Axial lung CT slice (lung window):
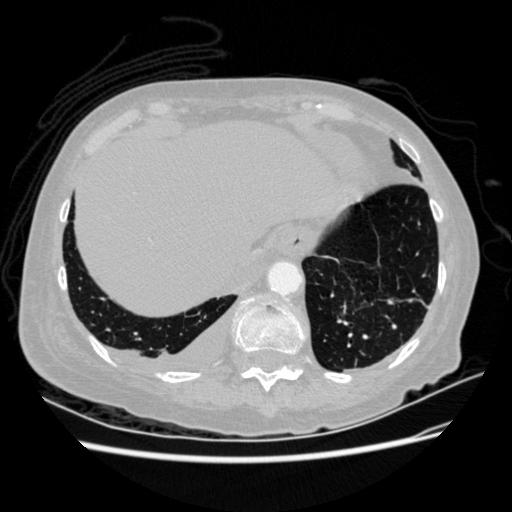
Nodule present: no